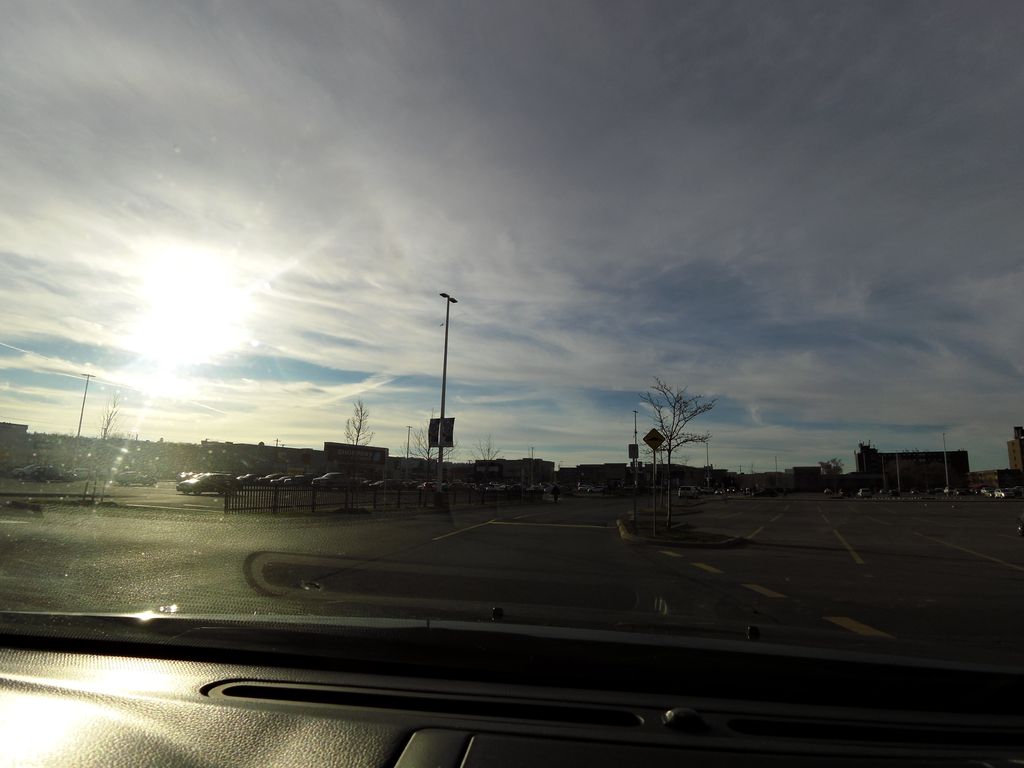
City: hamilton